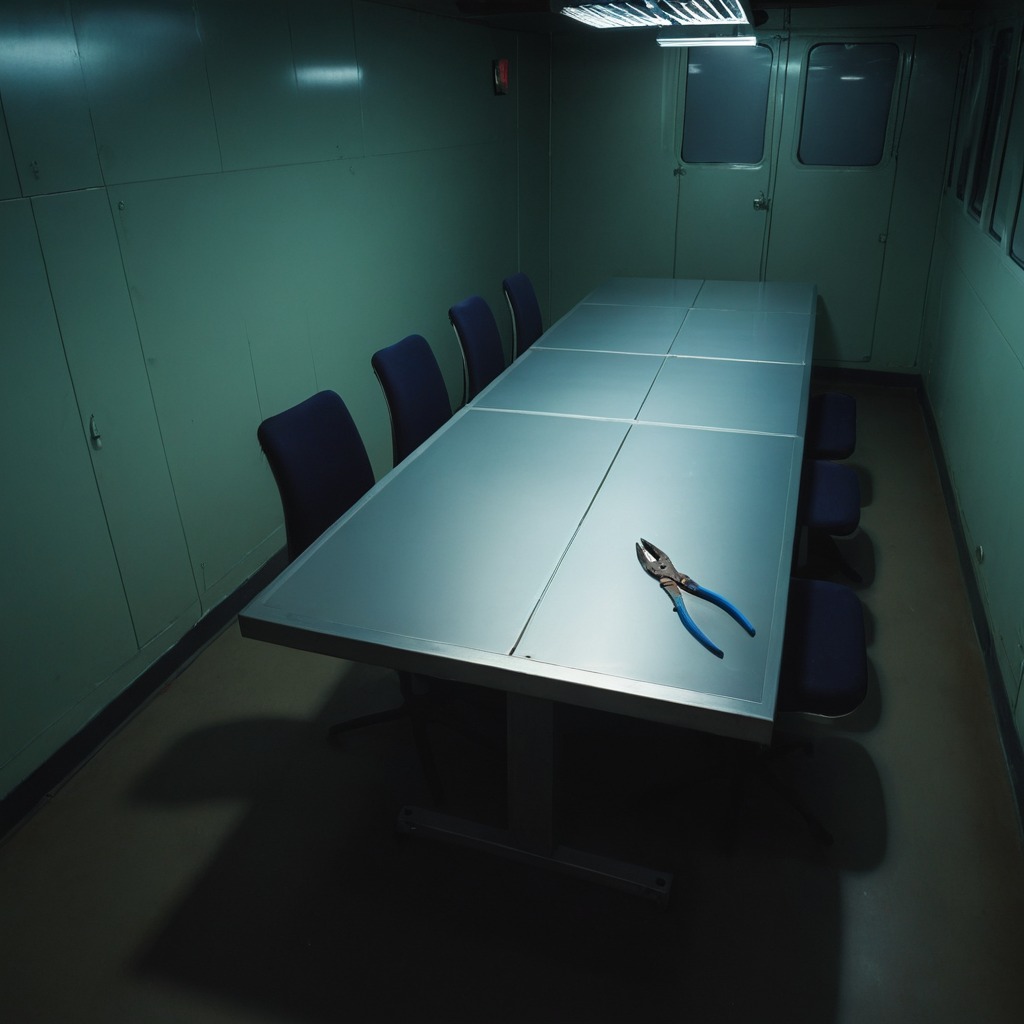
A plier lies on a table in a railway signal maintenance room.